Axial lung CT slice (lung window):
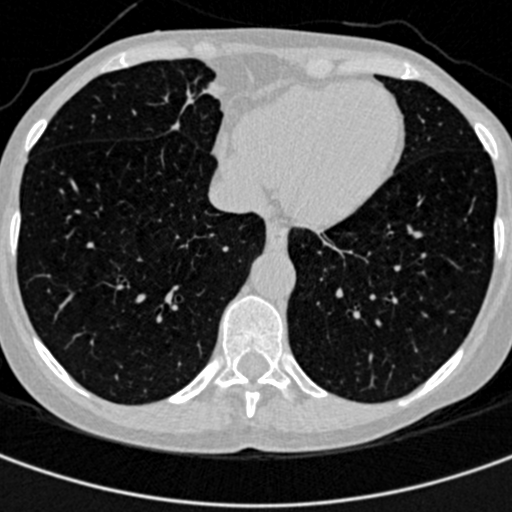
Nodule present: no